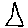
Label: triangle